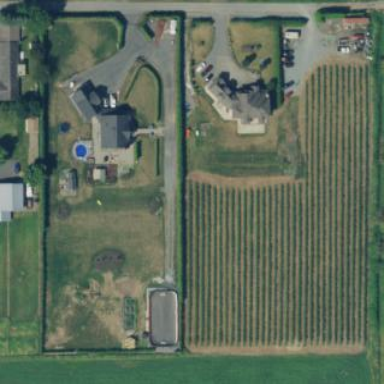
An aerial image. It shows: Farmyard area.